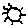
Label: sun